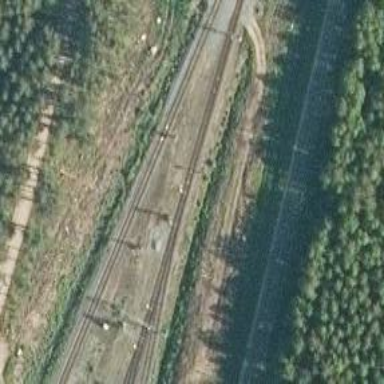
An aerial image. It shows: Rail yard with electrified contact lines for the trains.